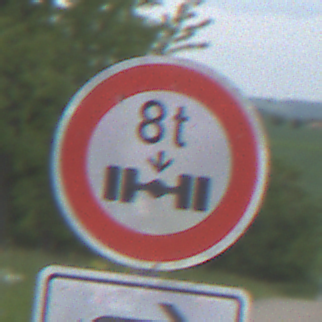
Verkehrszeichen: TatsaechlicheAchslast
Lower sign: RichtungsangabeDurchPfeile5
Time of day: Midday
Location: Outdoor (RoadRail)
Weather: PartlyCloudy
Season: NotSpecified
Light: Natural